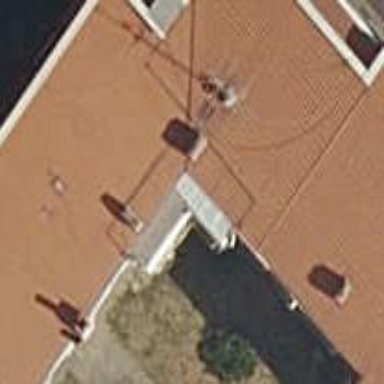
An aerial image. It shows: Apartments building with gabled roof oriented along the building.